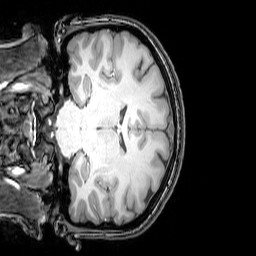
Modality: T1w
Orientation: coronal
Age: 26
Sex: female
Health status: healthy
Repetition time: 0.081 s
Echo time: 0.037 s